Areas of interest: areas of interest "Teda MSD Sea of Flowers"
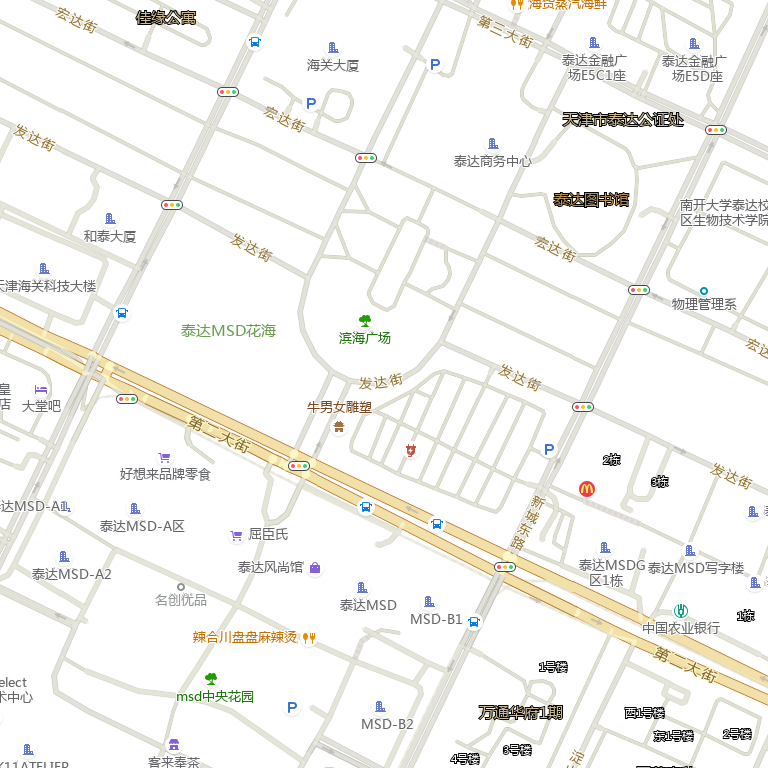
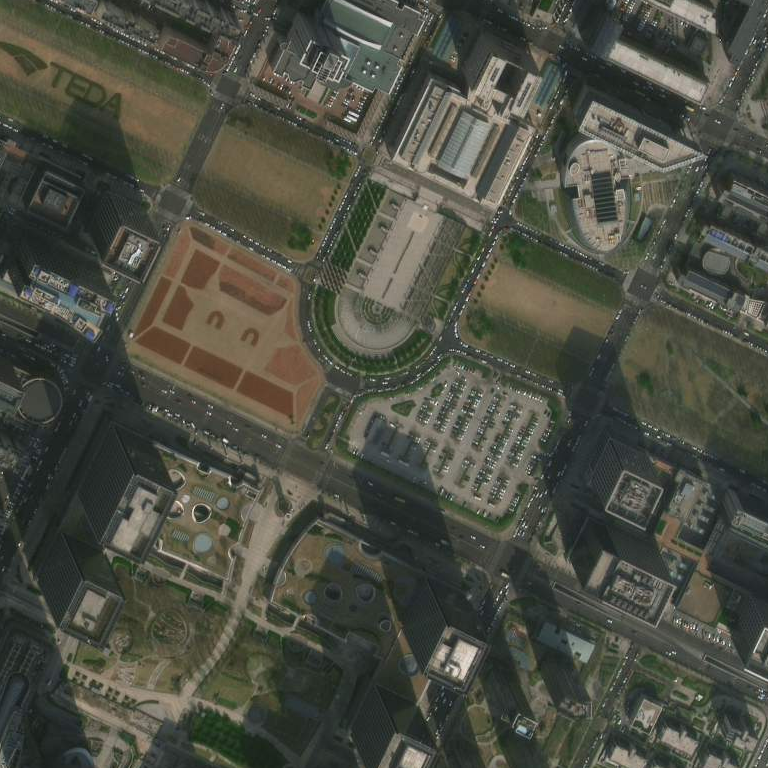